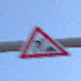
Verkehrszeichen: Arbeitsstelle
Umgebung: Outdoor, Nature
Tageszeit: Dawn
Wetter: Clear
Licht: Natural
Jahreszeit: NotSpecified
Kontrast: LowContrast